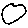
Label: circle